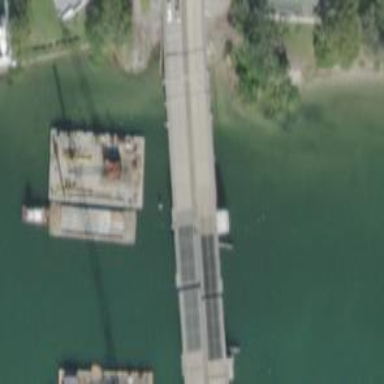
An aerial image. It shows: Bascule movable bridge.